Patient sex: M
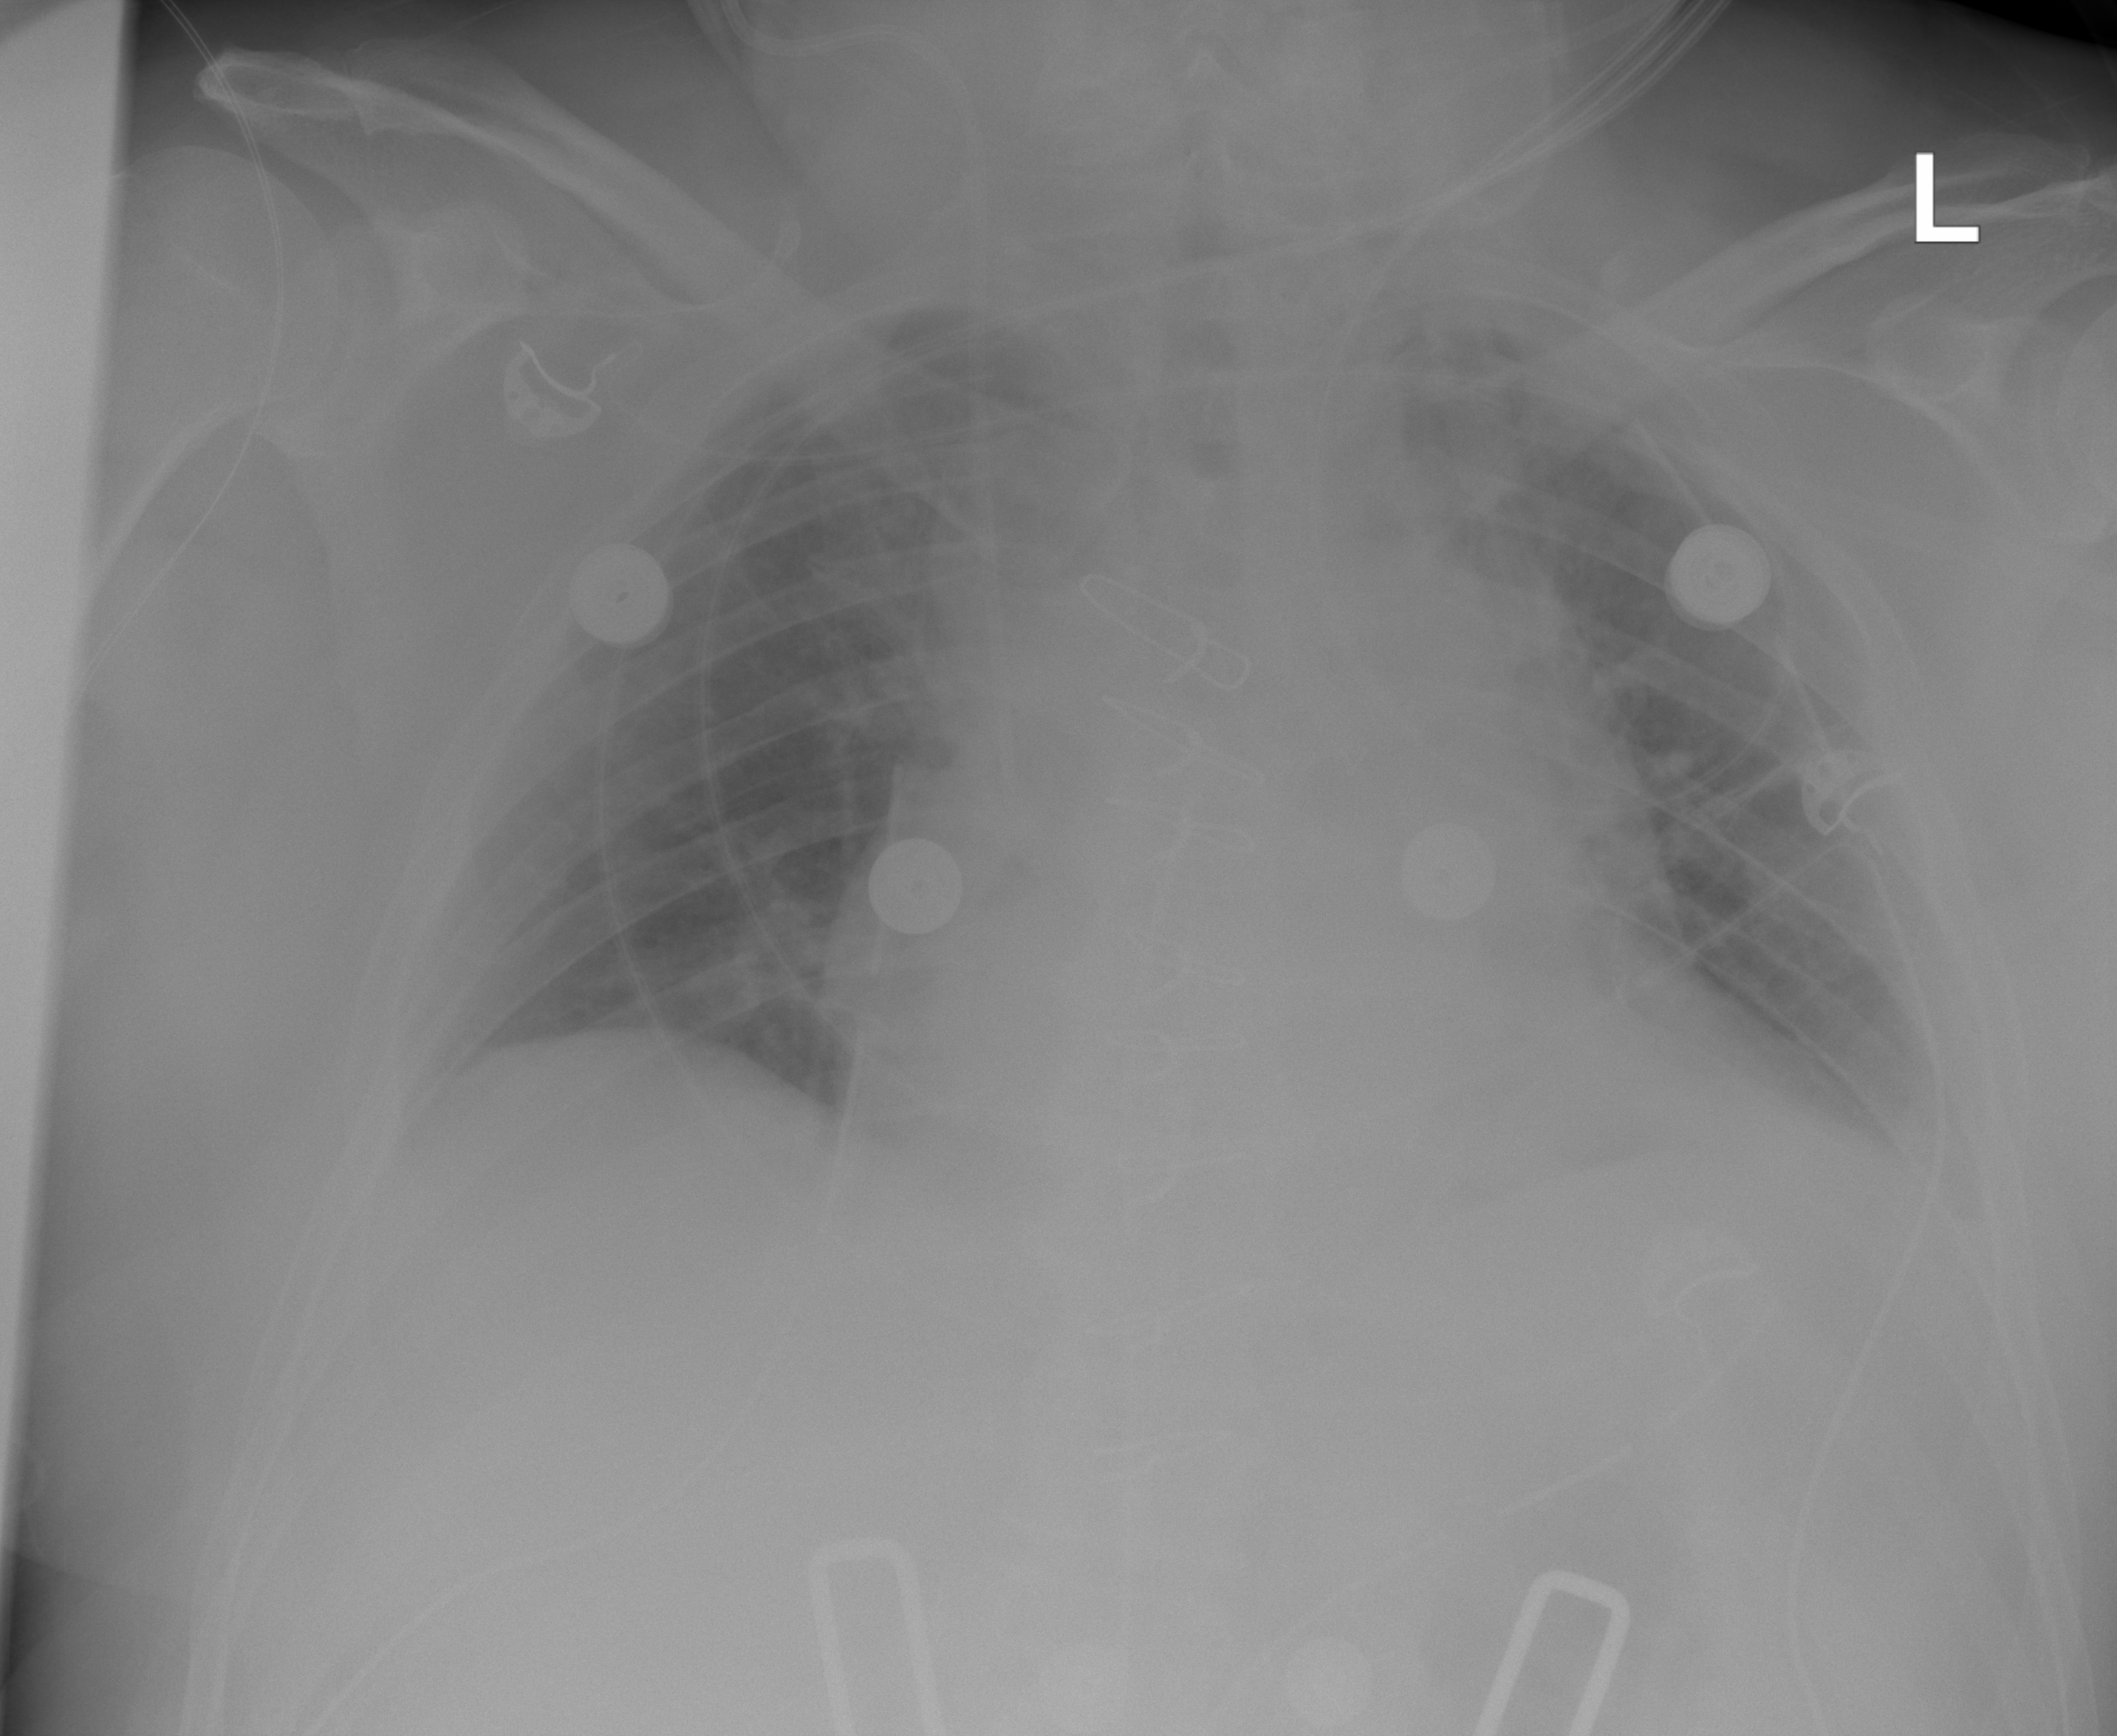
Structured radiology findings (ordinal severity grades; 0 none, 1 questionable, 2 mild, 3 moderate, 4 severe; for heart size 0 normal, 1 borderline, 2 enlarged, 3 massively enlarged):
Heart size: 2
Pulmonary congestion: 0
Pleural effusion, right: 0
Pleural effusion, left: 1
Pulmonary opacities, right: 0
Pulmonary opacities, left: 0
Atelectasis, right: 0
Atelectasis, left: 2